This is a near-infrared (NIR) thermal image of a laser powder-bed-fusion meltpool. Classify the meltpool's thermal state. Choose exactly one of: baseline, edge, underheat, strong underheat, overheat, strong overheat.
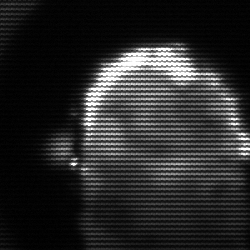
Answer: baseline